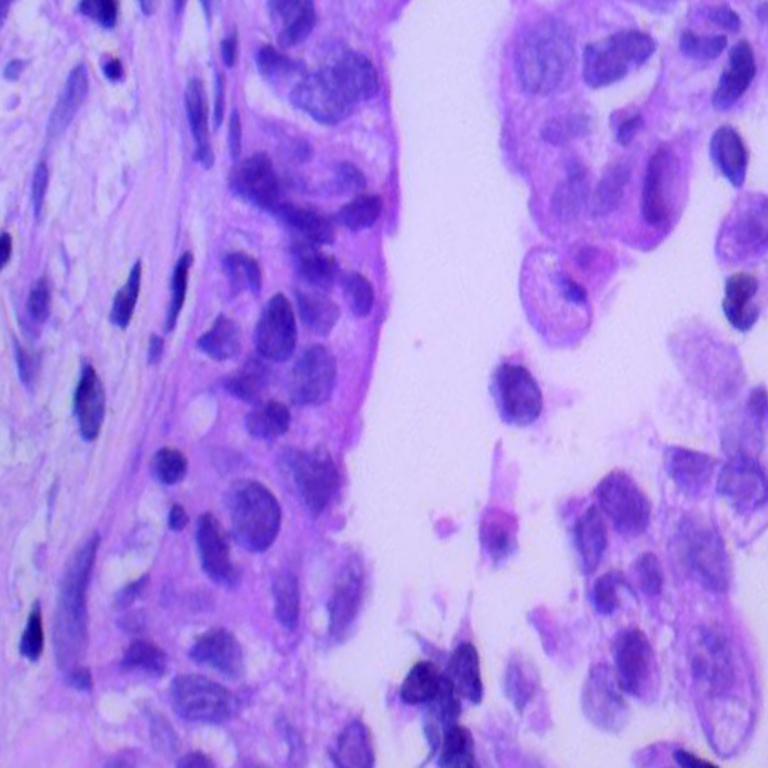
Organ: lung
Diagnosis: adenocarcinomas